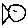
Label: fish